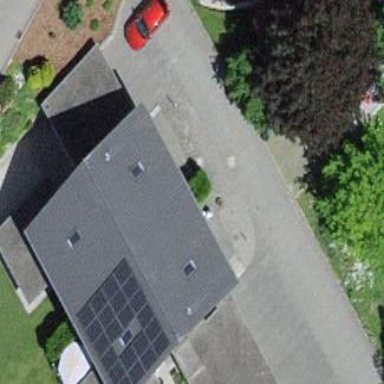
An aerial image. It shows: Semi-detached house.